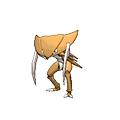
Pok\u00e9mon: kabutops